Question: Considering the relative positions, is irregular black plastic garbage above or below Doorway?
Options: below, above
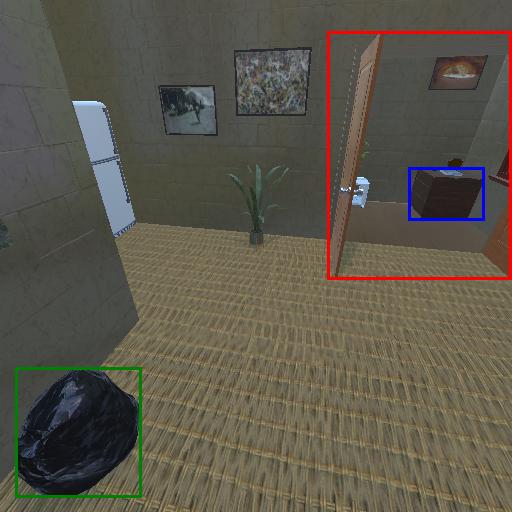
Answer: below